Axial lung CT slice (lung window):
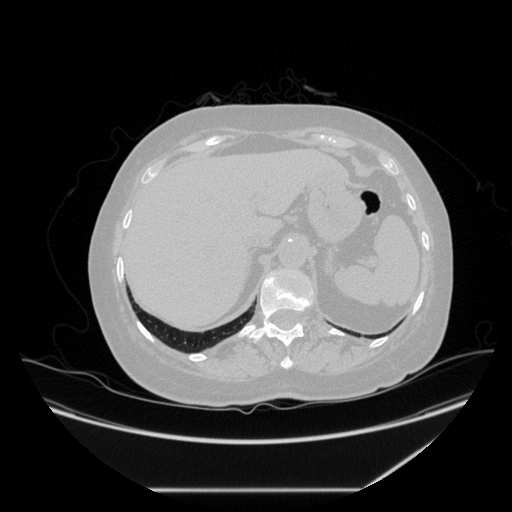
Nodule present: no